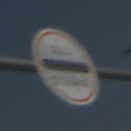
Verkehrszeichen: Zollstelle
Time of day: MorningAfternoon
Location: Outdoor (Special)
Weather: Clear
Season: NotSpecified
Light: Natural